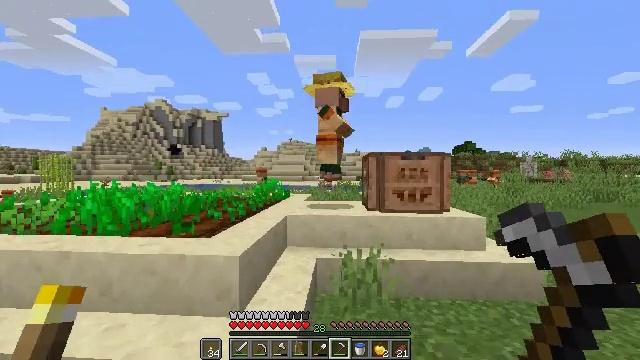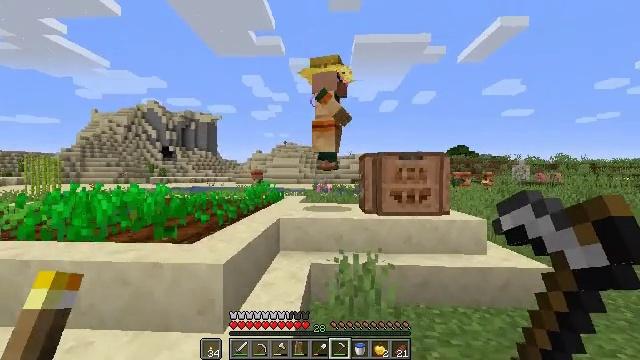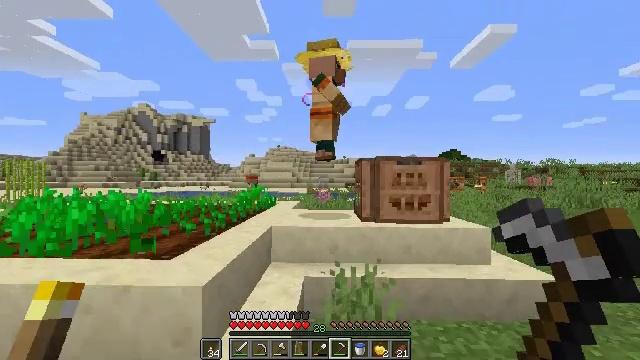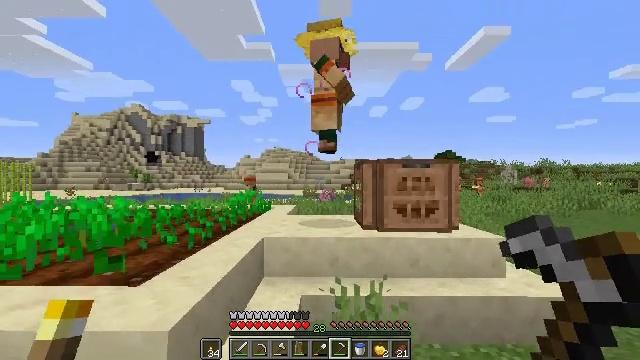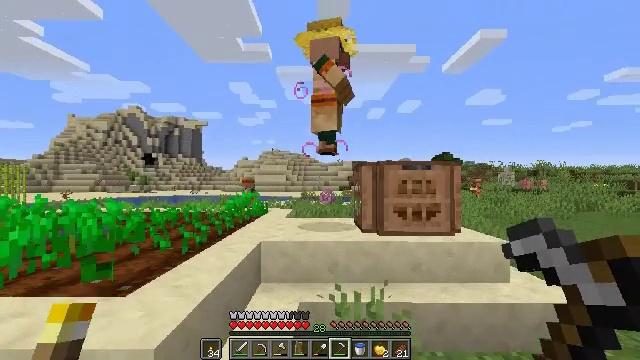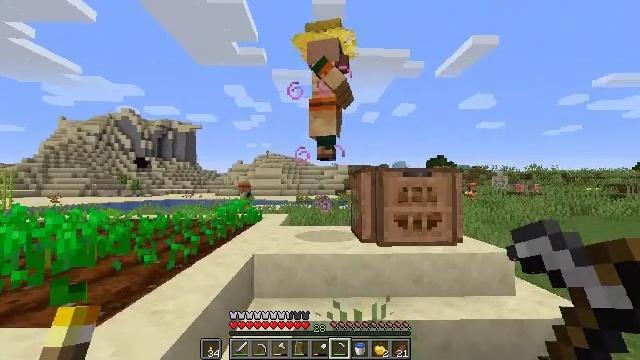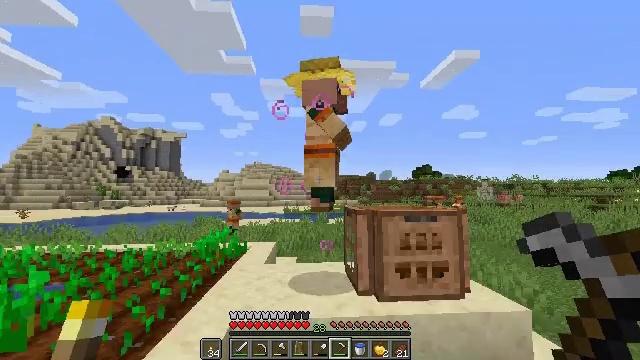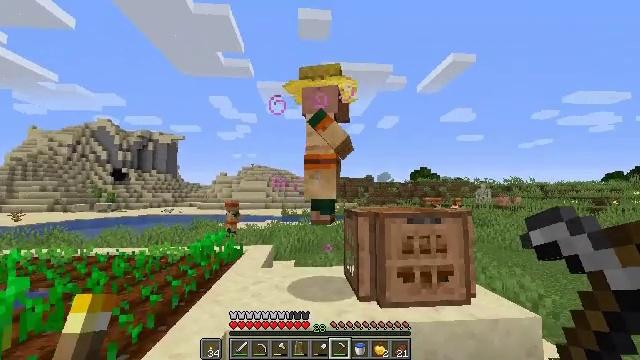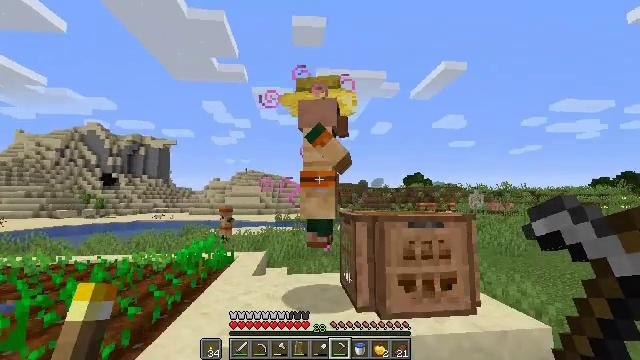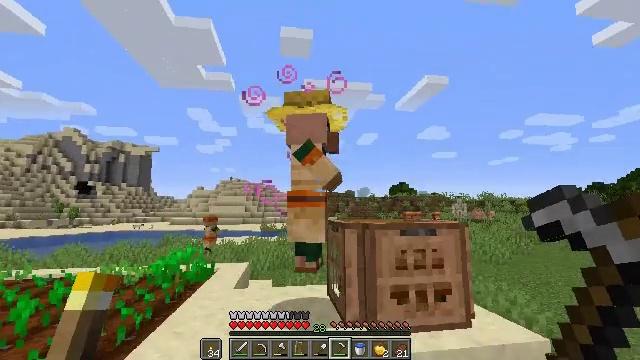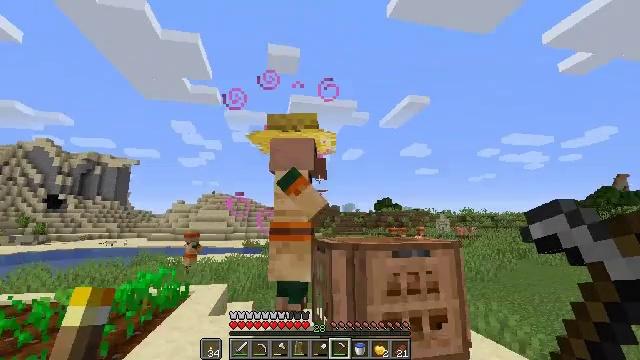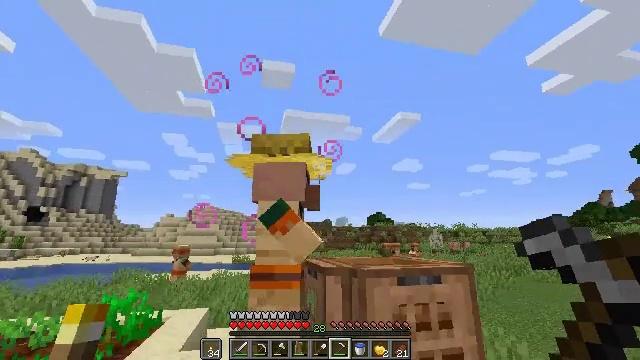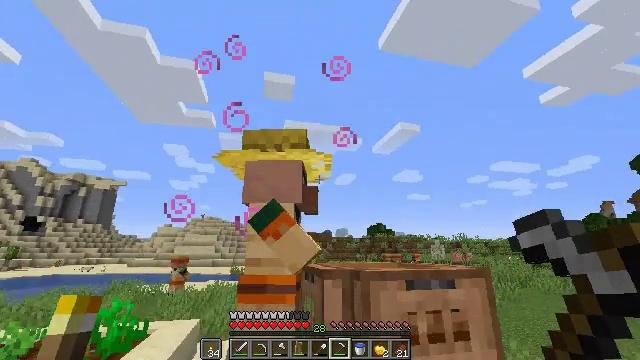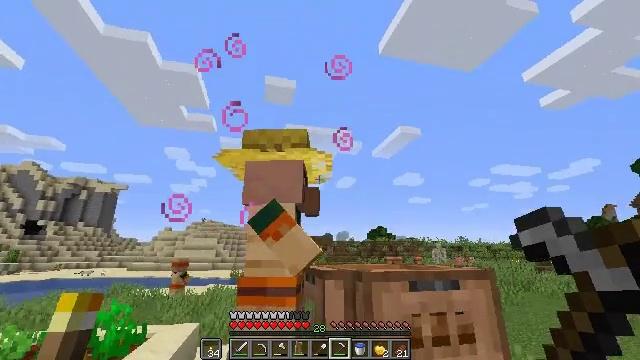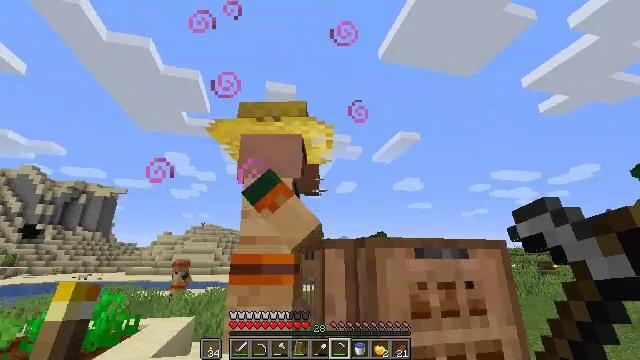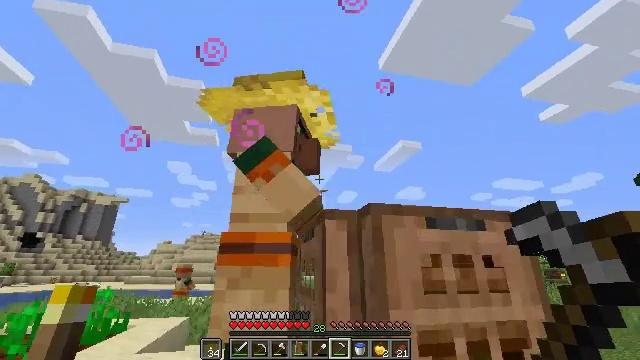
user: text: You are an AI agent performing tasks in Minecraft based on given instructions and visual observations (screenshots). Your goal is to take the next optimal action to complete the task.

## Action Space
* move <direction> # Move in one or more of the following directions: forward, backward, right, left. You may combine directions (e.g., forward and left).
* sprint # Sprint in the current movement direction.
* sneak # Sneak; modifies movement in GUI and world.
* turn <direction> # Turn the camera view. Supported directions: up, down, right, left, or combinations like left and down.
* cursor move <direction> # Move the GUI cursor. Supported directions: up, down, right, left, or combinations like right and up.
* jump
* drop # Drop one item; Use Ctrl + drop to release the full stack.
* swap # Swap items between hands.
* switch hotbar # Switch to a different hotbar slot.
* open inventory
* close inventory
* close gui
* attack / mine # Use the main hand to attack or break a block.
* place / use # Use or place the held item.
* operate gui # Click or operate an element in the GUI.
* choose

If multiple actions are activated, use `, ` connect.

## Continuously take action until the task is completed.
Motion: motion action
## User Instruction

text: Mine the composter block.
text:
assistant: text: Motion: move forward, turn right
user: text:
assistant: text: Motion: move forward, turn right and up
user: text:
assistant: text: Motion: move forward
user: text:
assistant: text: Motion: move forward
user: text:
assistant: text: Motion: move forward, turn right
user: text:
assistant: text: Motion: move forward, turn right and up
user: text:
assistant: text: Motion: move forward
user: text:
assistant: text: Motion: move forward, turn right and up
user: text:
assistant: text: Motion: move forward, turn right and up
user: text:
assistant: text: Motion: move forward, turn right and up
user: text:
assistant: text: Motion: move forward, turn right and up
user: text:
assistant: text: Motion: move forward, turn up
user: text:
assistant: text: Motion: move forward
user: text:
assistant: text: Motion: move forward, turn up
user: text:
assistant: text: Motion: turn up
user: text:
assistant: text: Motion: use / place
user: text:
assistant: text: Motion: use / place
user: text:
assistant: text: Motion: use / place
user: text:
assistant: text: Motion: turn left
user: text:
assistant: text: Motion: turn left
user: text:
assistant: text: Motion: open gui
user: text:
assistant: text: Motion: no_op
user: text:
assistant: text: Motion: no_op
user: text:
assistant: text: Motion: no_op
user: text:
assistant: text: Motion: no_op
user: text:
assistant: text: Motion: no_op
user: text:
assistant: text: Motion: no_op
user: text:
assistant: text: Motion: no_op
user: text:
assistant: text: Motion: no_op
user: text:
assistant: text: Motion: cursor move left and up